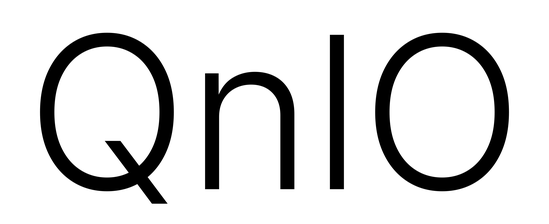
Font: Inter_Light